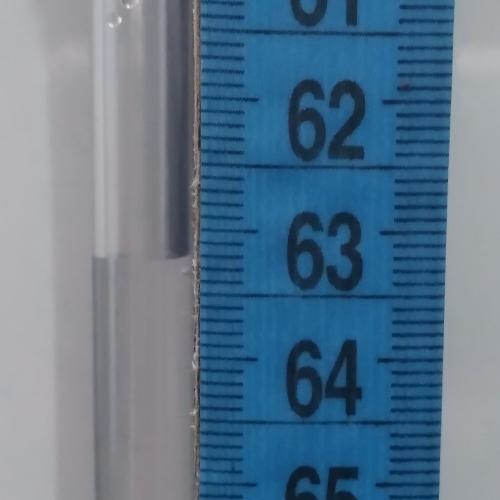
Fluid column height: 63.2 cm